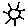
Label: sun